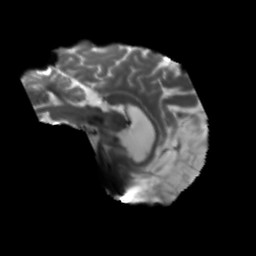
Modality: T2w
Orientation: sagittal
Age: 64
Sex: male
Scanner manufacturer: siemens
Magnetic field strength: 3 T
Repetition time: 5.25 s
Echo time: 0.08 s